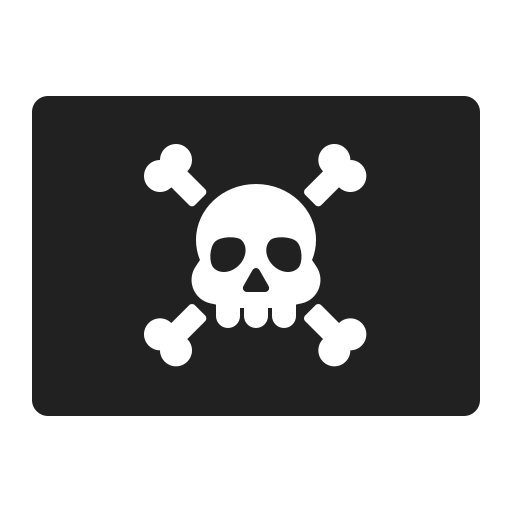
pirate flag high contrast